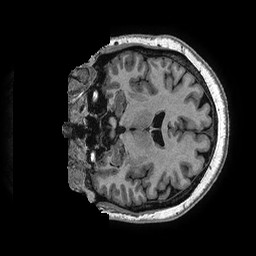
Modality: T1w
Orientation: coronal
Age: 52
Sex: female
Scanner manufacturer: ge
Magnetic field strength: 3 T
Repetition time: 0.006952 s
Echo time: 0.00292 s